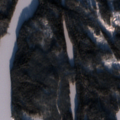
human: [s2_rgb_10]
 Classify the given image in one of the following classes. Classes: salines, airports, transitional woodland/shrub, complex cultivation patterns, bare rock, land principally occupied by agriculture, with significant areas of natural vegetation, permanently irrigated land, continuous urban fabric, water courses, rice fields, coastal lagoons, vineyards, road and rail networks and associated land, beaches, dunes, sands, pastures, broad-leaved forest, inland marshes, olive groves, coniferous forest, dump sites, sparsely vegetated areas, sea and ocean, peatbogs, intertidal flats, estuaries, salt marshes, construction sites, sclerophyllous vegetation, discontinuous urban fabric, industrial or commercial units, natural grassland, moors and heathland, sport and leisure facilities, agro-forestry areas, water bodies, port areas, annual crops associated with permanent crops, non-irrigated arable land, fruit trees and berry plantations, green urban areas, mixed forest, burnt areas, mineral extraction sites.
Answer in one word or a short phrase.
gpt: coniferous forest, mixed forest, transitional woodland/shrub, water bodies